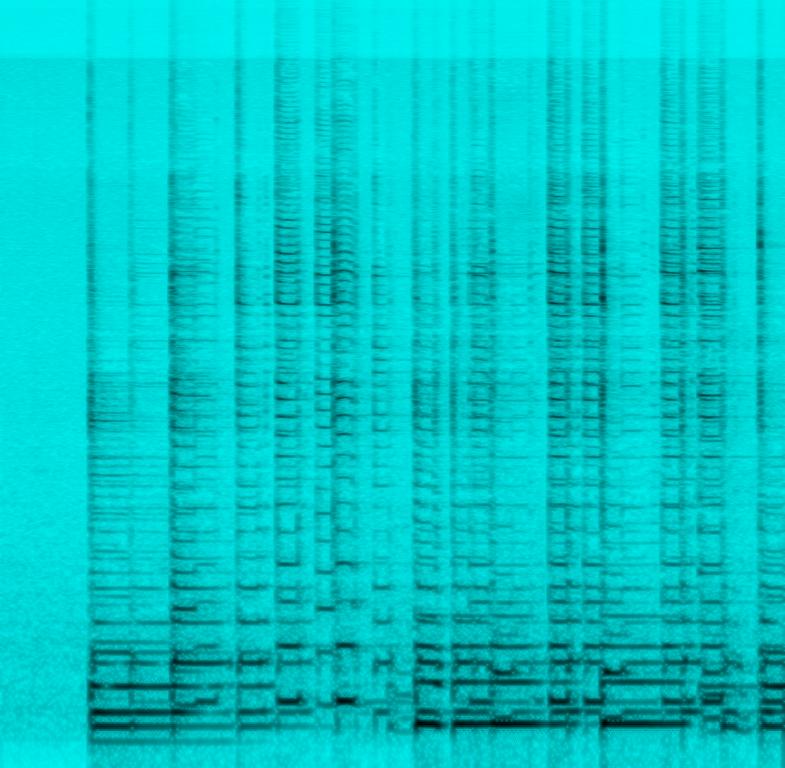
The low quality recording features an emotional electric guitar melody. The recording is noisy and in mono as it was probably recorded with a poor quality microphone.